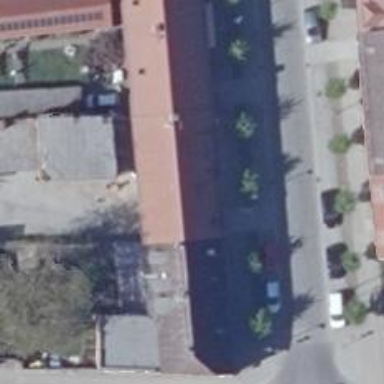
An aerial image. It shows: Restaurant.